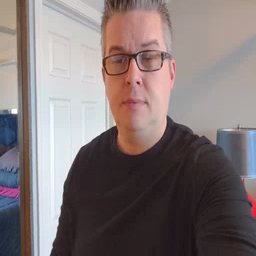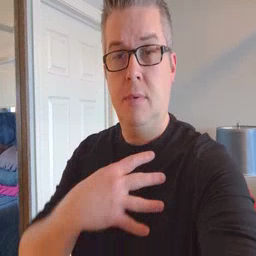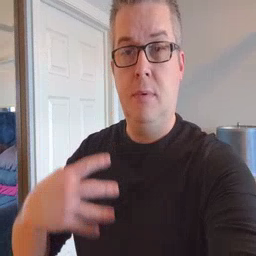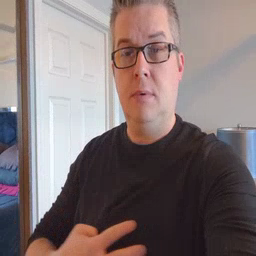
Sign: zebra